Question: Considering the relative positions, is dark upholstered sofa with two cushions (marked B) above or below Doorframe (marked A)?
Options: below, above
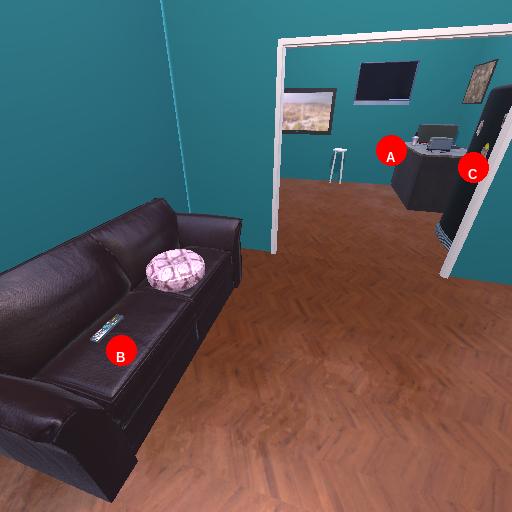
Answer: below